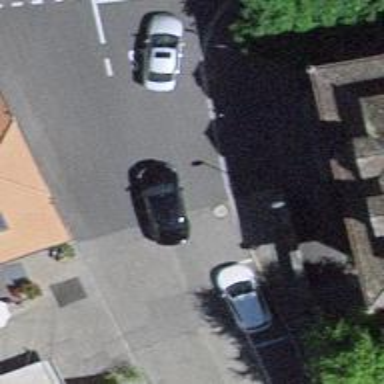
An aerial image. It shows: Zebra crossing on the road.